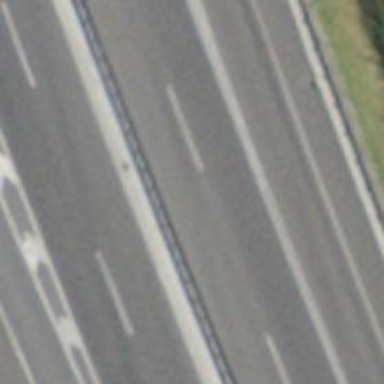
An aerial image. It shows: Motorway junction.